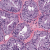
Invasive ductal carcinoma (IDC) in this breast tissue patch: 0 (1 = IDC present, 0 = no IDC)